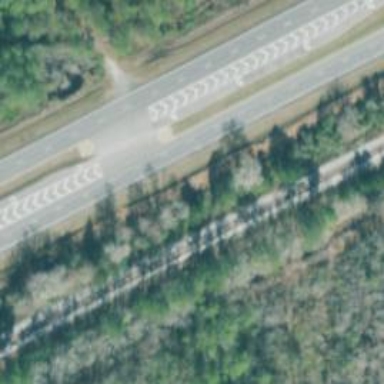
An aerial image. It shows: Expressway with asphalt surface classified as trunk highway.